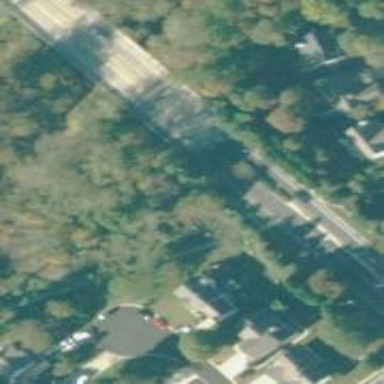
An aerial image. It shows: Secondary road.